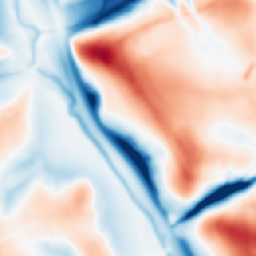
Category: multiscale
Decomposition family: dog_multiscale
Decomposition parameters: sigma_ratio: 1.6
n_scales: 5
base_sigma: 2
Upsampling method: area
Upsampling parameters: scale: 8
Upsampling scale: 8